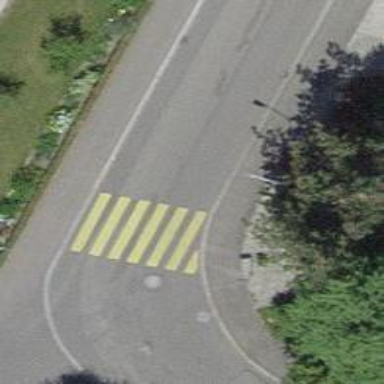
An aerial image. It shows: Marked crossing on the road.